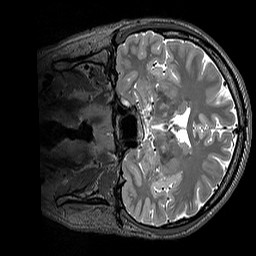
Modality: T2w
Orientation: coronal
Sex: male
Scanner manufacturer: siemens
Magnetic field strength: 3 T
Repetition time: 3.2 s
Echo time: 0.409 s